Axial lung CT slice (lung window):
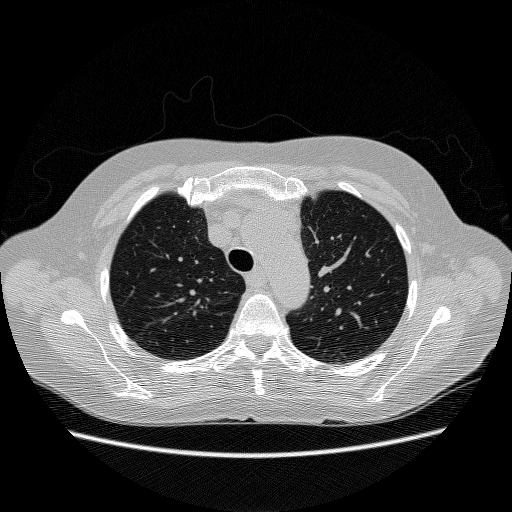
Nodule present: no